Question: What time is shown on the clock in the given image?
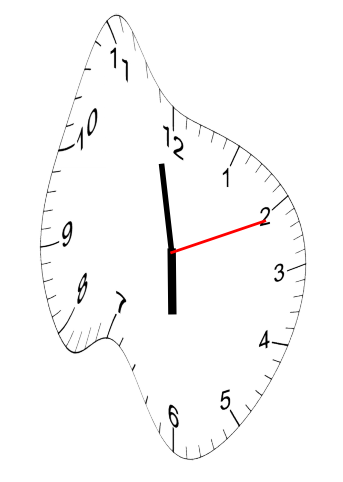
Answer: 05:58:11